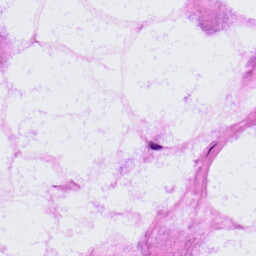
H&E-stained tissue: LymphNode